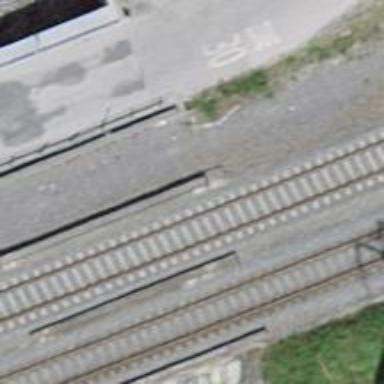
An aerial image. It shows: Single-track railway bridge with electrified contact line.